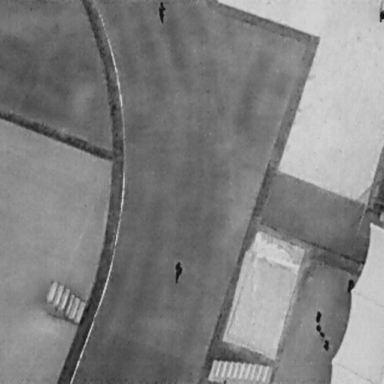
There are two People in the infrared image.